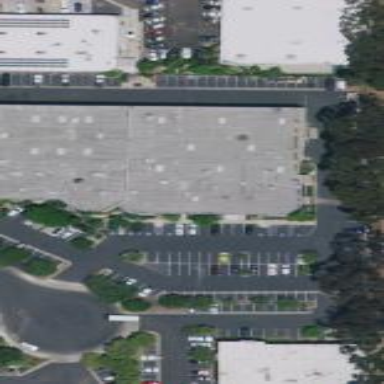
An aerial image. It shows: Industrial building.